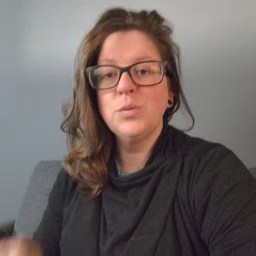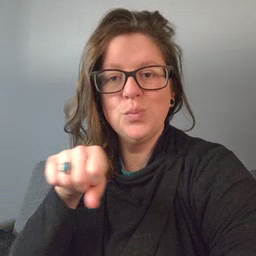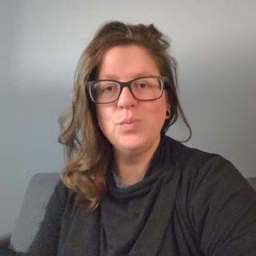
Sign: shoe